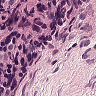
Metastatic tissue present: no